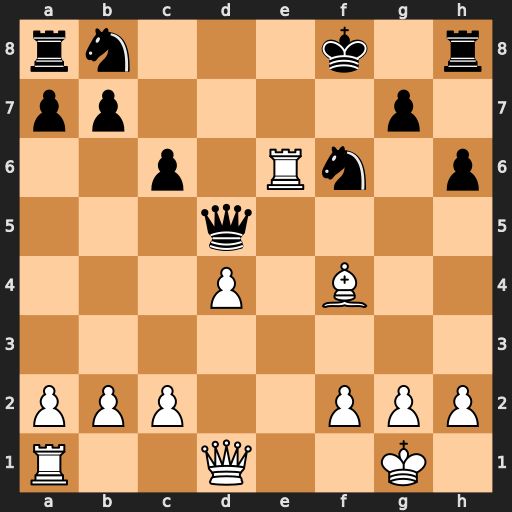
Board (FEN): rn3k1r/pp4p1/2p1Rn1p/3q4/3P1B2/8/PPP2PPP/R2Q2K1
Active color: w
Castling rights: -
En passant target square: -
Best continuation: Rd6 Qe4 Rd8+ Kf7 Rxh8